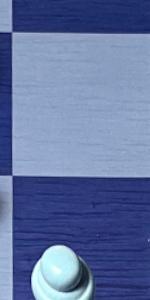
Label: Empty